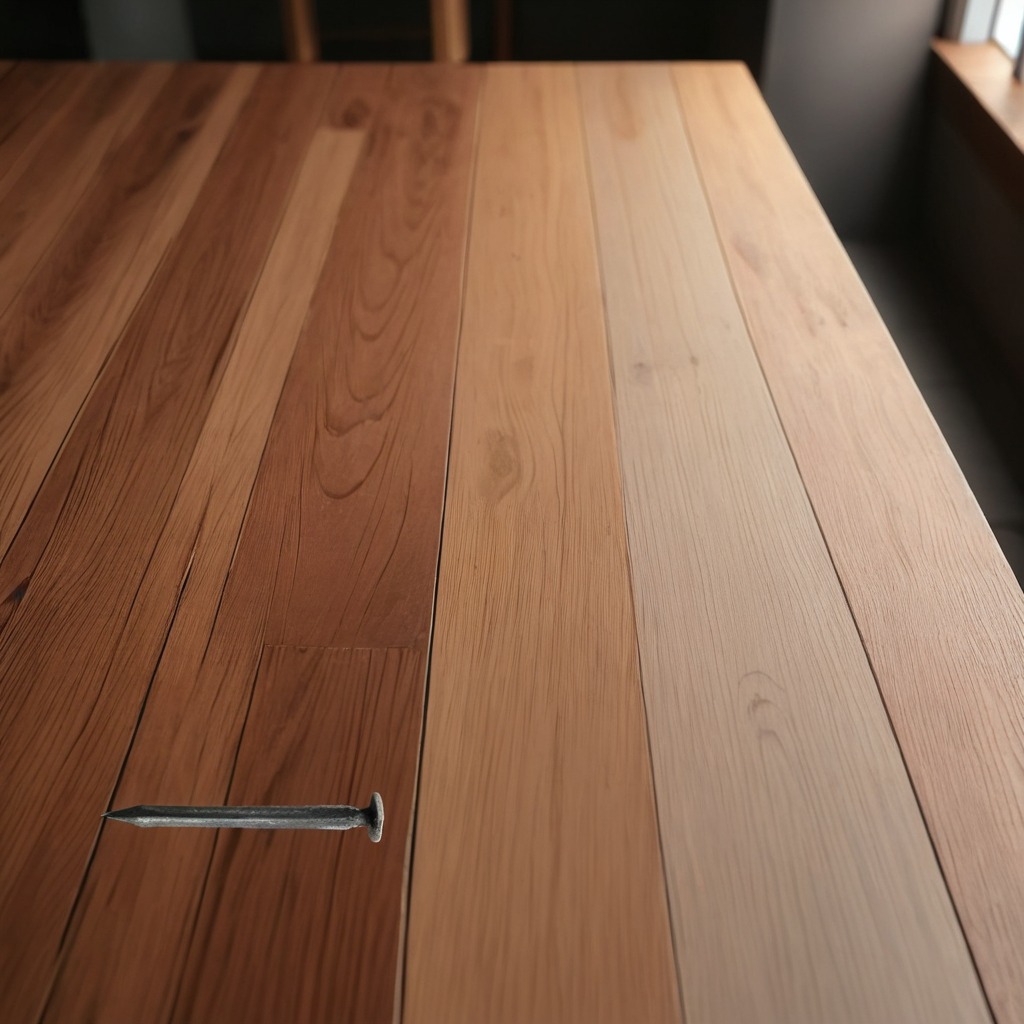
A nail is lying on the wooden table in a carpentry studio.